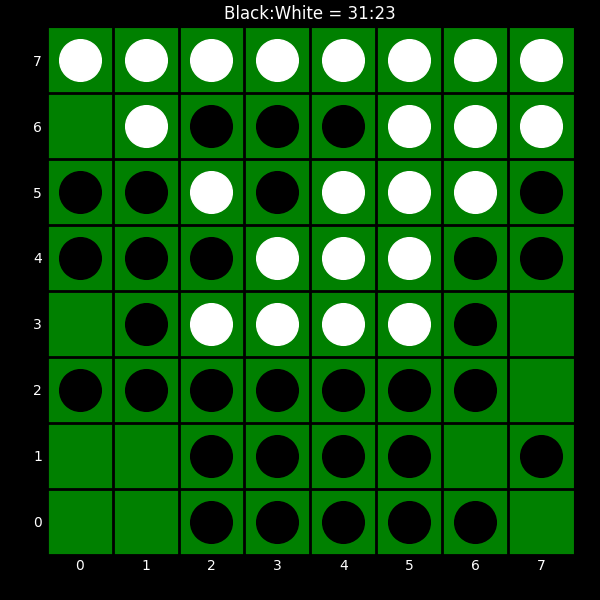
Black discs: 31
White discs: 23